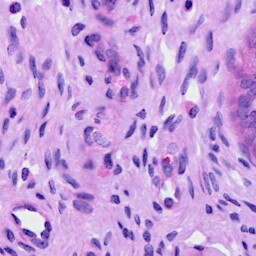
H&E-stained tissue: Cervix